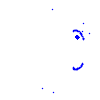
Particle: proton